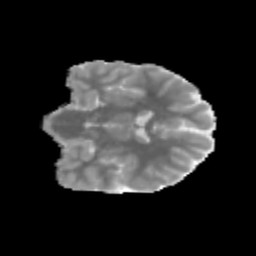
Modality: MD
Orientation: coronal
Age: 12
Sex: male
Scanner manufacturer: siemens
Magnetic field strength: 3 T
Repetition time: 3.8 s
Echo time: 0.07 s